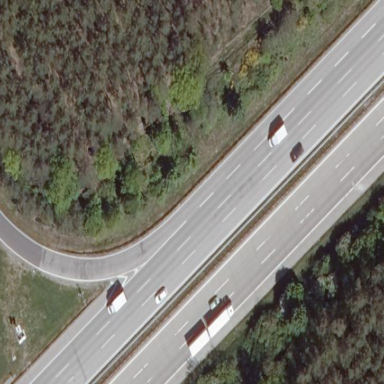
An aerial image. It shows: It's motorway area.